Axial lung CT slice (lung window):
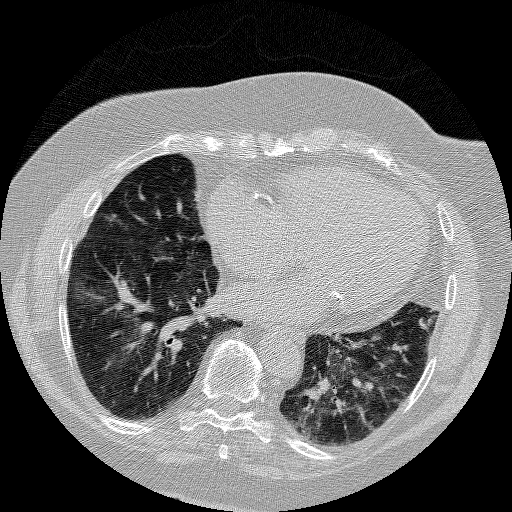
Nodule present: no